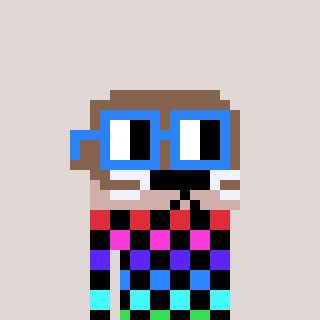
a pixel art character with square blue glasses, a otter-shaped head and a foggrey-colored body on a warm background